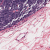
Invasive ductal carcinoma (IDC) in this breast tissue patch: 0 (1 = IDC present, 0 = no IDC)